Question: If I comment 'rayHandler.render()' out, I see this screen ..

However when I uncomment it, the screen goes black. Any ideas?
'''
public class GameScreen implements Screen {
private ColorCatch game;
private OrthographicCamera camera;
private World world;
private RayHandler rayHandler;
private Body body;
private ShapeRenderer shapeRenderer = new ShapeRenderer();
public GameScreen (final ColorCatch gam) {
this.game = gam;
camera = new OrthographicCamera();
camera.setToOrtho(false, 800, 480);
world = new World(new Vector2(0.0f, -98.0f), true);
rayHandler = new RayHandler(world);
new PointLight(rayHandler, 1000, new Color(1,1,1,1), 5.0f, Gdx.graphics.getWidth() / 2, Gdx.graphics.getHeight() / 2);
CircleShape shape = new CircleShape();
shape.setRadius(3.0f);
FixtureDef fd = new FixtureDef();
fd.shape = shape;
BodyDef bd = new BodyDef();
bd.position.set(new Vector2(Gdx.graphics.getWidth() / 2, Gdx.graphics.getHeight() / 2));
bd.type = BodyType.DynamicBody;
body = world.createBody(bd);
}
@Override
public void render(float delta) {
Gdx.gl.glClearColor(0, 0, 0, 1);
Gdx.gl.glClear(GL20.GL_COLOR_BUFFER_BIT);
camera.update();
shapeRenderer.setProjectionMatrix(camera.combined);
world.step(Gdx.graphics.getDeltaTime(), 8, 1);
Vector2 pos = body.getPosition();
shapeRenderer.begin(ShapeType.Filled);
shapeRenderer.setColor(Color.RED);
shapeRenderer.identity();
shapeRenderer.translate(pos.x, pos.y, 0);
shapeRenderer.circle(0.0f, 0.0f, 66.0f);
shapeRenderer.end();
shapeRenderer.begin(ShapeType.Filled);
shapeRenderer.setColor(0, 1, 0, 1);
shapeRenderer.identity();
shapeRenderer.rect(5, 5, 10, 10);
shapeRenderer.circle(25, 25, 10);
shapeRenderer.end();
rayHandler.setCombinedMatrix(camera);
rayHandler.update();
//rayHandler.render(); //FIXME this line causes blank screen
}
@Override
public void dispose() {
game.getBatch().dispose();
bg.dispose();
}
@Override
public void show() {
// TODO Auto-generated method stub
}
@Override
public void resize(int width, int height) {
// TODO Auto-generated method stub
}
@Override
public void pause() {
// TODO Auto-generated method stub
}
@Override
public void resume() {
// TODO Auto-generated method stub
}
@Override
public void hide() {
// TODO Auto-generated method stub
}
}
'''
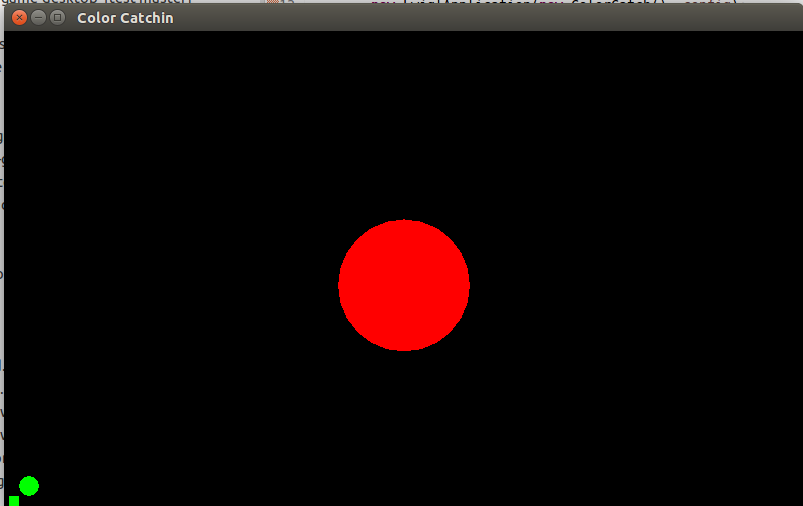
Answer: Turns out the radius of my 'PointLight' was too small, so not visable.
Heres what worked ..
'''
new PointLight(rayHandler, 1000, new Color(1, 1, 1, 1), 50.0f, Gdx.graphics.getWidth() / 2, Gdx.graphics.getHeight() / 2);
'''